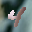
Label: 4